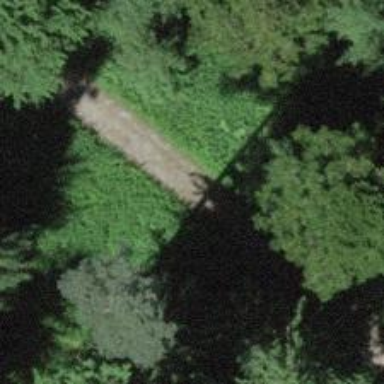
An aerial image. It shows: Gravel track suitable for forestry vehicles with tracktype of grade2.